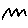
Label: zigzag